Field crop: maize
Growth stage: 2
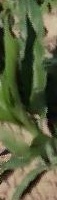
Species: maize